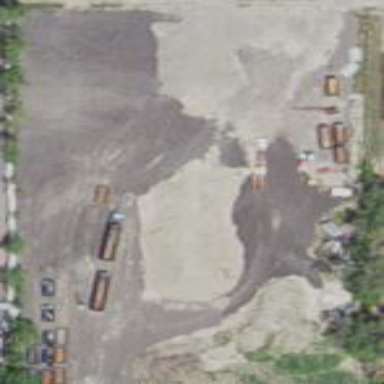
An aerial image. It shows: Brownfield site.